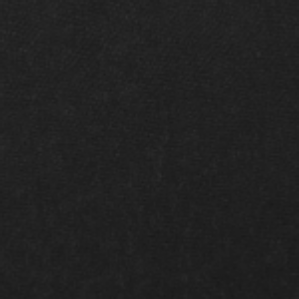
Label: frost